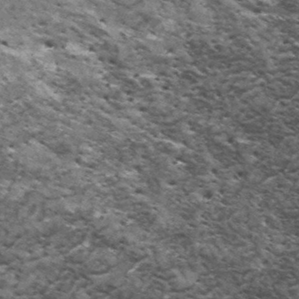
Label: frost